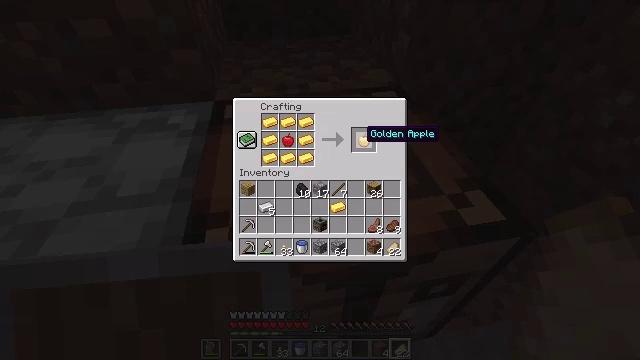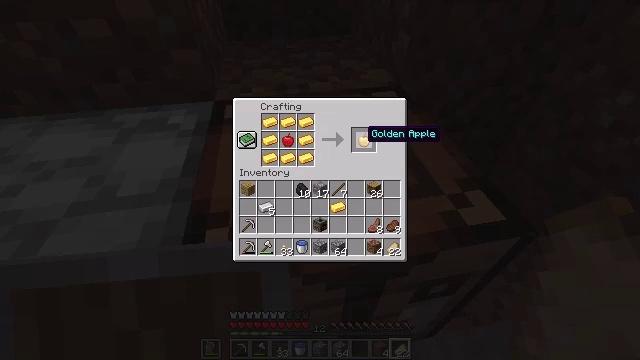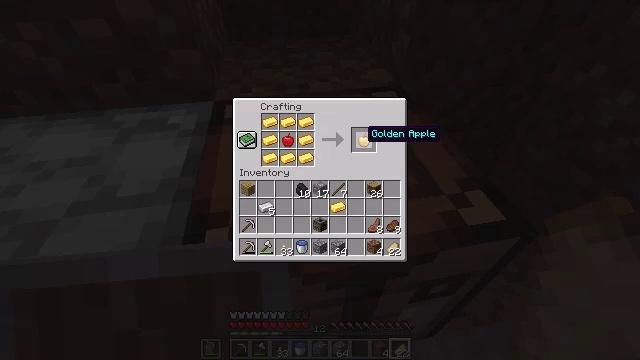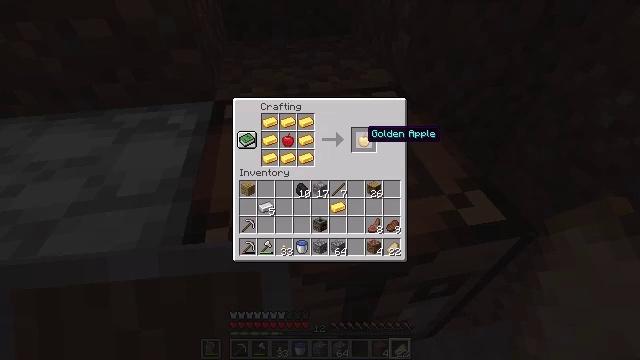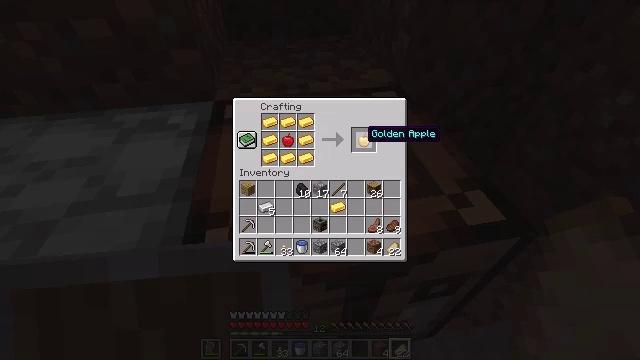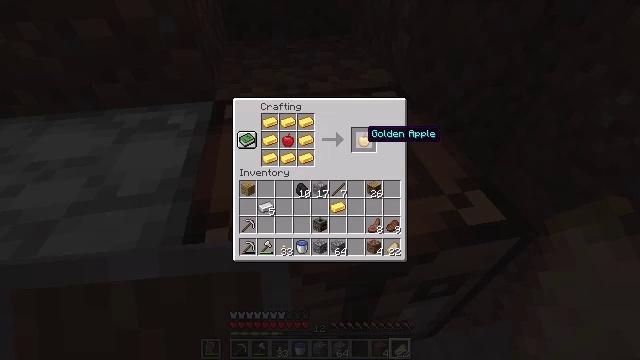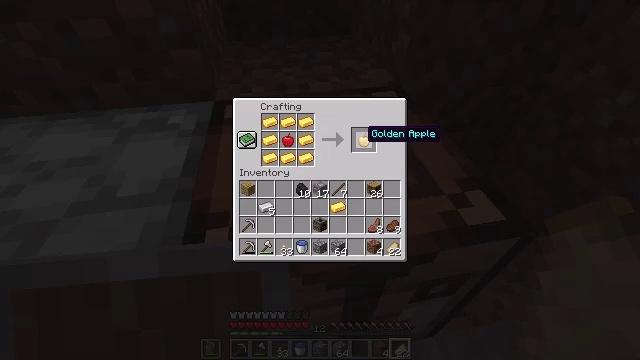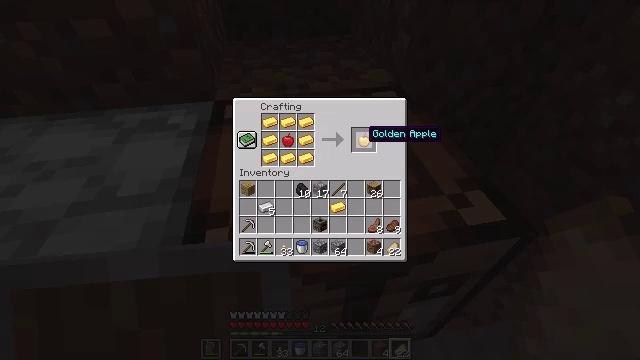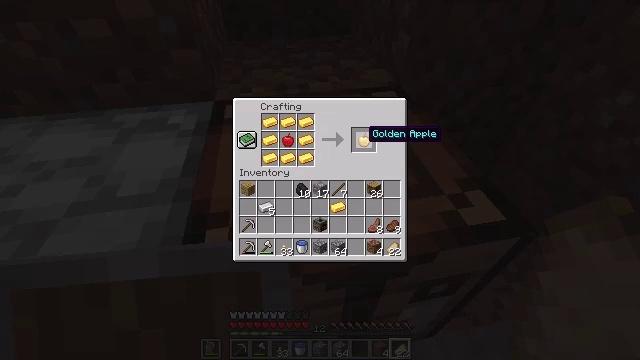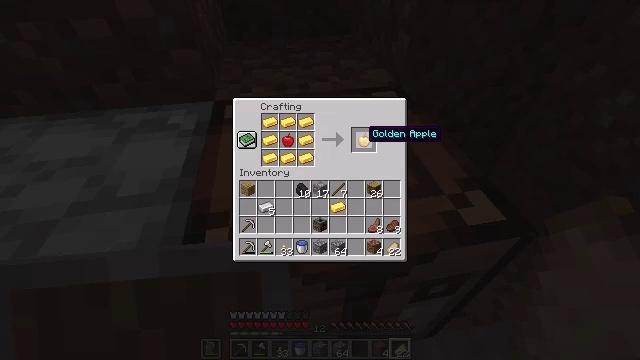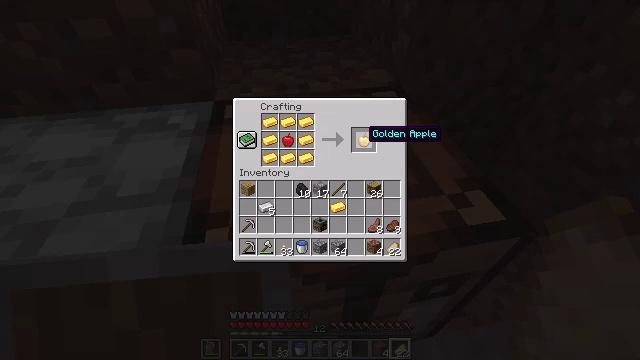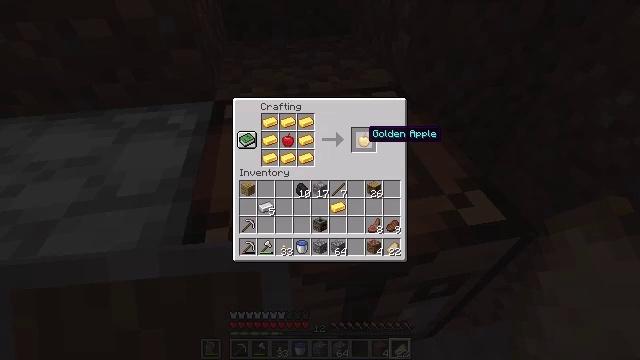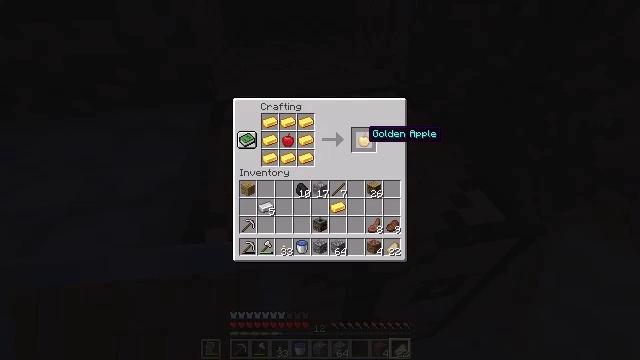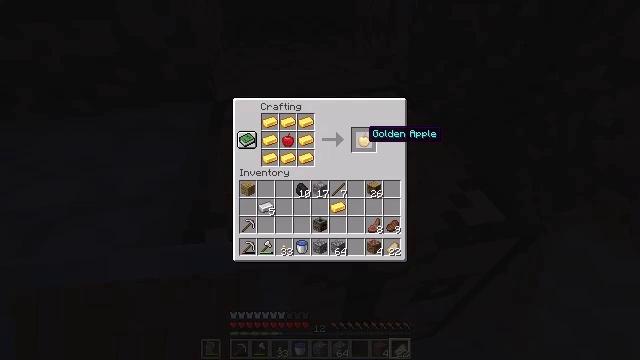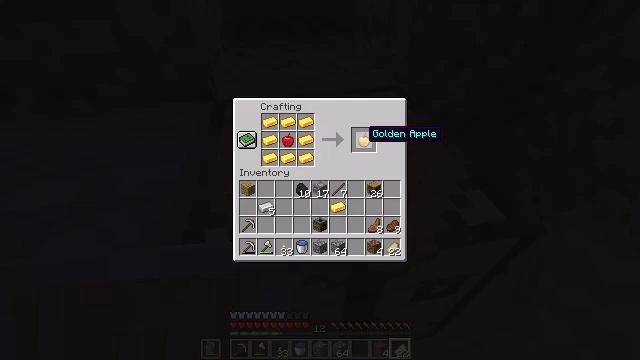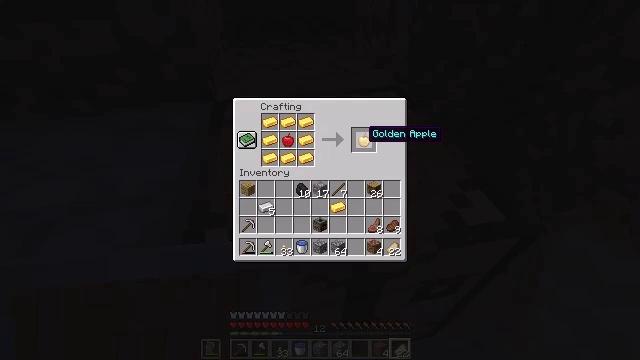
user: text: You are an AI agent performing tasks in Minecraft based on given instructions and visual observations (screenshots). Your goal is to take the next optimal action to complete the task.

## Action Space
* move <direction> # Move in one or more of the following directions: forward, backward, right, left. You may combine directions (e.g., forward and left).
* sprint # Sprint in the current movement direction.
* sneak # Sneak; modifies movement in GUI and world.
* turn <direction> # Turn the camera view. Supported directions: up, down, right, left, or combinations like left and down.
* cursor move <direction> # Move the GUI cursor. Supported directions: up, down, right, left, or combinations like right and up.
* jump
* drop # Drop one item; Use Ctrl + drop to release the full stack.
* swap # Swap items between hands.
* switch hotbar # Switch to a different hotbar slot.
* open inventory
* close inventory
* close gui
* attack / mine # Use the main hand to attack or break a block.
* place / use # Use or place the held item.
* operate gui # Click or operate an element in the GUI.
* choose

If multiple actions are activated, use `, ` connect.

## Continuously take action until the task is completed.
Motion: motion action
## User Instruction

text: Make a golden apple using gold ingots and an apple.
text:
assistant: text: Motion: sneak
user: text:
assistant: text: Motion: sneak
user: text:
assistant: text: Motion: sneak
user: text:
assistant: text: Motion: sneak
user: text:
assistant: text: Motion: sneak
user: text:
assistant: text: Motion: sneak
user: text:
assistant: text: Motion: sneak
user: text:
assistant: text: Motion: sneak
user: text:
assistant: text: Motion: sneak
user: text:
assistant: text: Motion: sneak
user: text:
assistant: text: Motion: sneak
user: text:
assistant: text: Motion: sneak
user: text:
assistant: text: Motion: no_op
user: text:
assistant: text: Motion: no_op
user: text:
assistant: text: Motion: no_op
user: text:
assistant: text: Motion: no_op
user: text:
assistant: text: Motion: no_op
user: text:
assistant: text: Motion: no_op
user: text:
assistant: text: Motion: no_op
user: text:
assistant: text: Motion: no_op
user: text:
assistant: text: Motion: no_op
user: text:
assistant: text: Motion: no_op
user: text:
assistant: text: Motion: no_op
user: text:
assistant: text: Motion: no_op
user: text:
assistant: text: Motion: no_op
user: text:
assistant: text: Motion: no_op
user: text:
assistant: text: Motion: sneak
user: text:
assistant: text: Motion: sneak
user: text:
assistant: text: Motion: sneak
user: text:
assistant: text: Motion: sneak